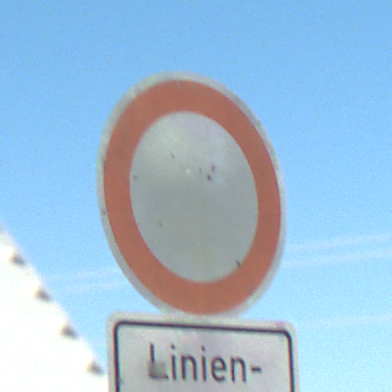
Verkehrszeichen: VerbotFahrzeugeAllerArt
Zusatzzeichen unten: BesondereFahrzeugeUndTransportgueter2
Umgebung: Outdoor, Special
Tageszeit: MorningAfternoon
Wetter: Clear
Licht: Natural
Jahreszeit: NotSpecified
Kontrast: HighContrast